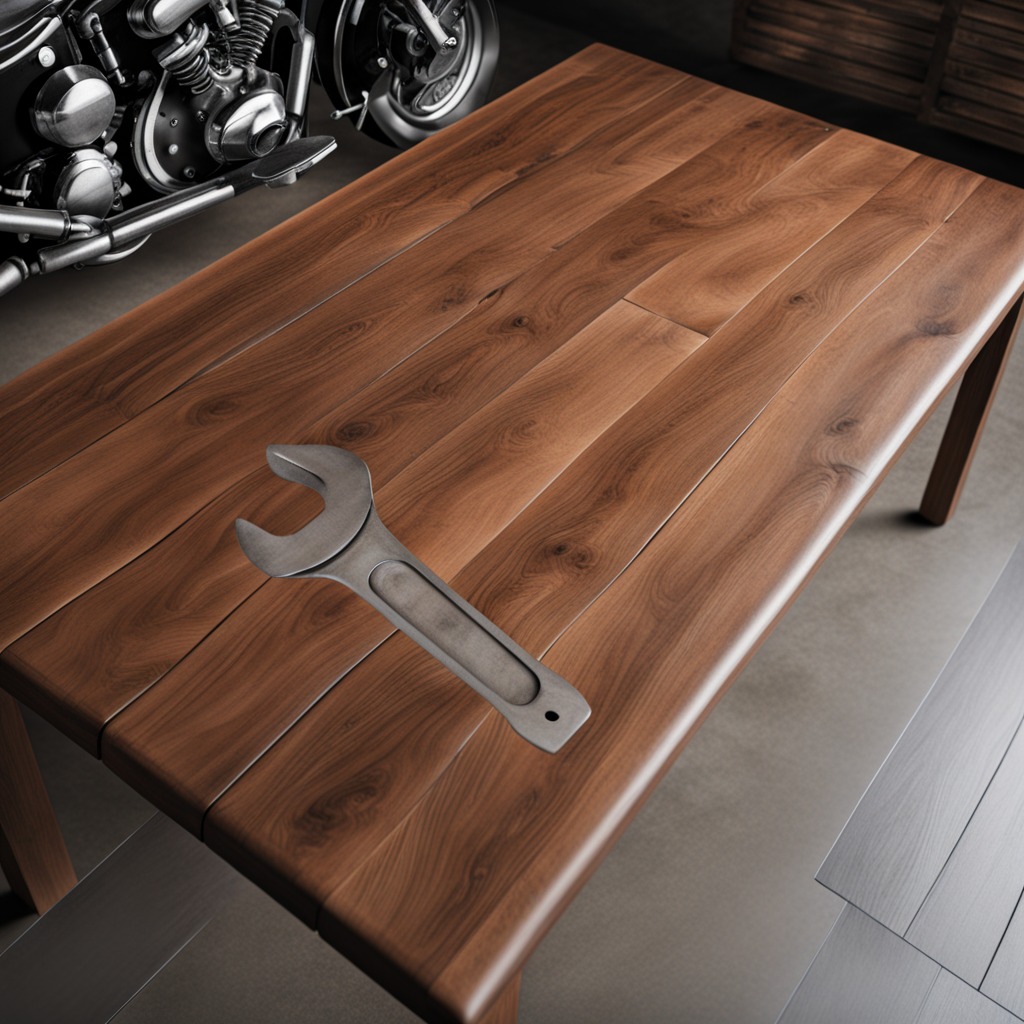
A wrench is lying on the wooden table in the garage.